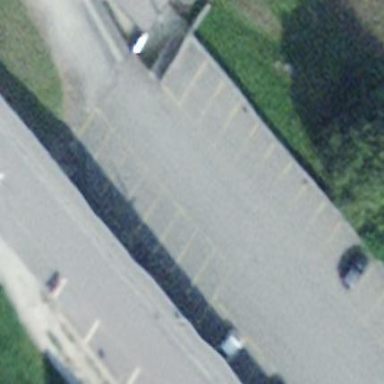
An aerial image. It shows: Parking area with surface.